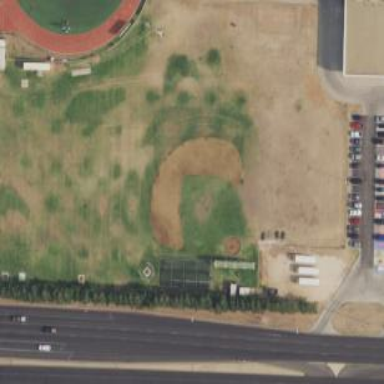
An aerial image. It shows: Softball pitch for leisure sports.